Question: May i know How can I make particular cell as border form in excel using java ?
i need only particular cell with table foramat.
Ref: i have enclosed screen shot for more details.

'''
try {
int rowCount = 1;
FileOutputStream fileOut = new FileOutputStream("poi-test.xls");
HSSFWorkbook workbook = new HSSFWorkbook();
HSSFSheet sheet = workbook.createSheet();
HSSFRow row = null;
HSSFCell cell = null;
HSSFFont heading_caption_font = null;
HSSFCellStyle heading_caption_style = null;
workbook.setSheetName(0,
"Ageing Report",
HSSFWorkbook.ENCODING_COMPRESSED_UNICODE);
heading_caption_font = workbook.createFont();
heading_caption_font.setFontHeightInPoints((short)12);
heading_caption_font.setBoldweight(HSSFFont.BOLDWEIGHT_BOLD);
heading_caption_font.setFontName("Calibri");
heading_caption_style = workbook.createCellStyle();
heading_caption_style.setFont(heading_caption_font);
row = sheet.createRow(rowCount);
rowCount += 1;
cell = row.createCell((short)3);
cell.setCellValue("Aging Report on UN-acted (DETAILED)");
cell.setCellStyle(heading_caption_style);
sheet.addMergedRegion(new Region(1, (short)3, 1, (short)4));
workbook.write(fileOut);
fileOut.flush();
fileOut.close();
} catch (FileNotFoundException e) {
e.printStackTrace();
} catch (IOException e) {
e.printStackTrace();
}
'''
i can't able to get reqeried output:
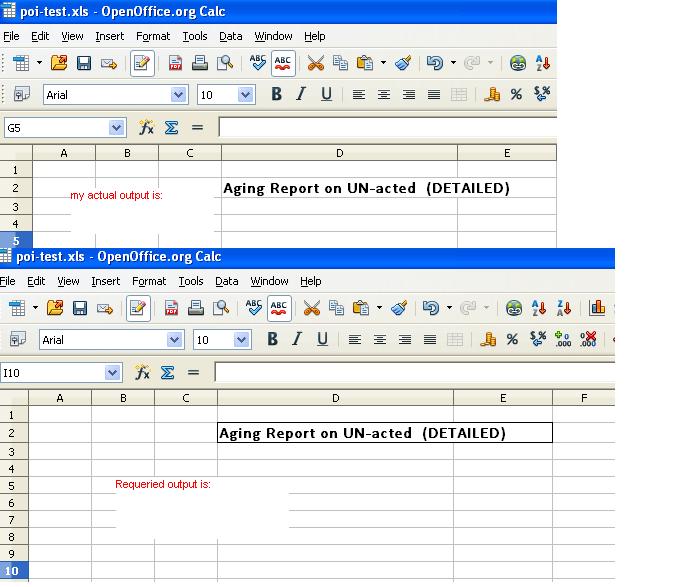
Answer: The following code snippet will do it for you.
'''
Workbook wb = new HSSFWorkbook();
Sheet sheet = wb.createSheet("Ageing Report");
Row row = sheet.createRow(1);
Cell cell = row.createCell(3);
cell.setCellValue("Aging Report on UN-acted (DETAILED)");
CellRangeAddress region = new CellRangeAddress(1, 1, 3, 4);
RegionUtil.setBorderBottom(CellStyle.BORDER_MEDIUM, region, sheet, wb);
RegionUtil.setBorderTop(CellStyle.BORDER_MEDIUM, region, sheet, wb);
RegionUtil.setBorderRight(CellStyle.BORDER_MEDIUM, region, sheet, wb);
RegionUtil.setBorderLeft(CellStyle.BORDER_MEDIUM, region, sheet, wb);
sheet.addMergedRegion(region);
'''